Field crop: tomato
Growth stage: 1
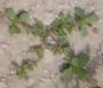
Species: portulaca